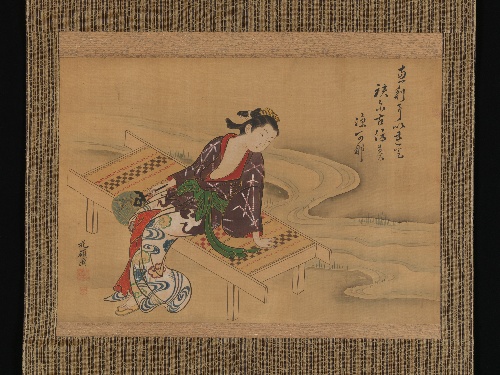
Artist: Kaseki
Artist bio: Japanese, active 18th century
Object type: Hanging scroll
Classification: Paintings
Medium: Hanging scroll; ink and color on silk
Culture: Japan
Period: Edo period (1615–1868)
Dimensions: Image: 14 1/2 in. × 21 in. (36.8 × 53.3 cm)
Overall with mounting: 50 × 24 5/8 in. (127 × 62.5 cm)
Overall with knobs: 50 × 27 3/16 in. (127 × 69 cm)
Department: Asian Art
Credit line: Mary Griggs Burke Collection, Gift of the Mary and Jackson Burke Foundation, 2015
Accession year: 2015
Repository: Metropolitan Museum of Art, New York, NY
Tags: Fans|Streams|Women